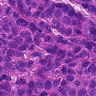
Metastatic tissue present: yes